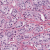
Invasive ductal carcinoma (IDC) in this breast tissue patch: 1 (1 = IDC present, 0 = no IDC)